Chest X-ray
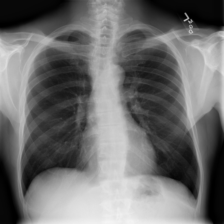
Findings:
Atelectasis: negative
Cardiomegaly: negative
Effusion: negative
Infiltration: positive
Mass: negative
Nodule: negative
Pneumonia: negative
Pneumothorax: negative
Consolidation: negative
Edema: negative
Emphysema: negative
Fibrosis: negative
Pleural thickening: negative
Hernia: negative